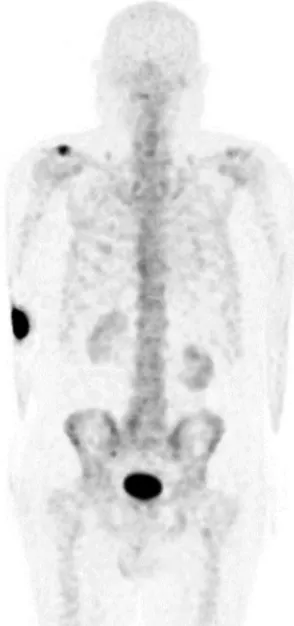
Patient C MIP images. (A) Extravasated injection.
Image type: radiology (pet)